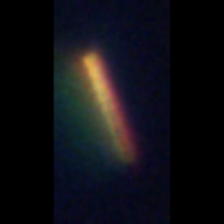
Taxon: Pennate
Group: Diatoms